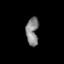
Tissue: prostate
Cell type: Fibroblasts
Senescence score: 0.8798
Nuclear area (px): 337
Mean DAPI intensity: 133.795